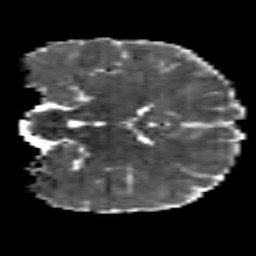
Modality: MD
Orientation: coronal
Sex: male
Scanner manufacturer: siemens
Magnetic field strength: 3 T
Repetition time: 3.7 s
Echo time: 0.08 s